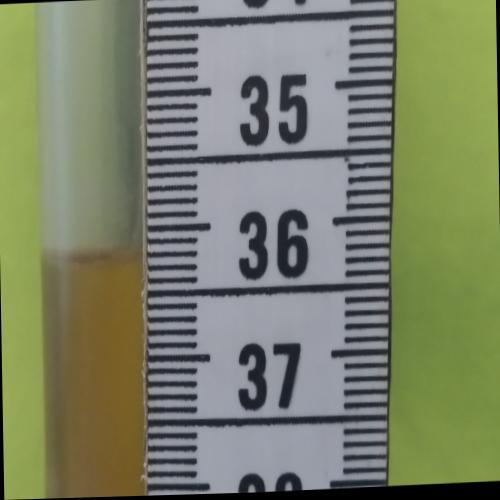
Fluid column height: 36.2 cm